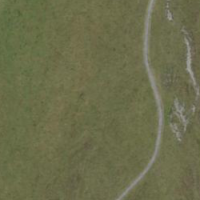
EUNIS habitat code: 23
Species observed at this site:
Zygaena exulans